Question: I am using QT and try to plot a graph with QGraphicsView and QGraphicsScene..i dont want any additional dependencies, thats why i dont use QWT. When i plot my data, at the moment i use
'''
scene->drawLine(x1,y1,x2,y2,pen);
'''
then this draws a line between the 2 points in the QGraphicScene. But this uses a top left x=0 y=0 system... i would like to use my own system like in the picture below. Another problem is that i have double values from -3 to +3..has anyone some experience with QGraphicScene and QGraphicsView and can tell me how i can accomplish this?

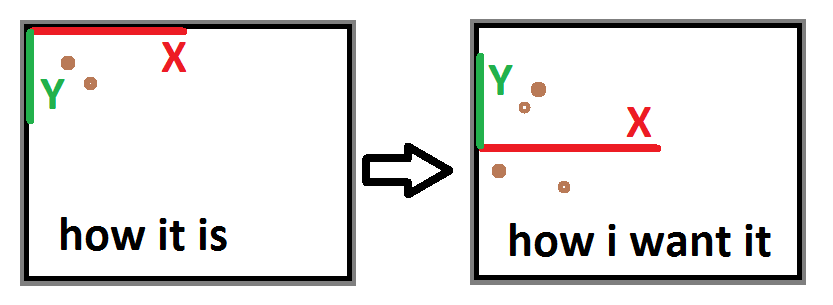
Answer: Try looking into <URL>. This matrix defines how "scene coordinates" are translated to "view coordinates", it's a common concept in graphics programming.
There are also convenience functions scale(), rotate(), translate() and shear() which modify the view's current transformation matrix.
So you could do something like this:
'''
scale(1.0, -1.0); // invert Y axis
// translate to account for fact that Y coordinates start at -3
translate(0.0, 3.0);
// scale Y coordinates to height of widget
scale(1.0, (qreal)viewport()->size().height()/6.0);
'''
And since this is dependent on the size of the widget, you'd also want to catch any resize events and reset the transformation matrix again there. Assuming you want "3" to represent the top of the viewport and "-3" the bottom.